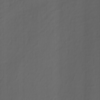
Label: not_dusty